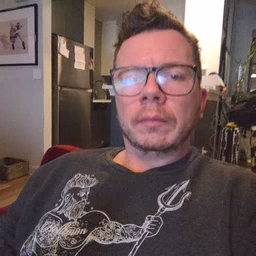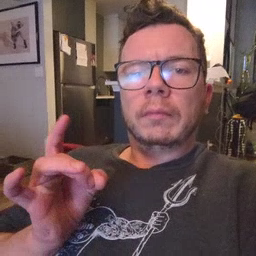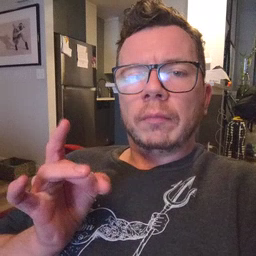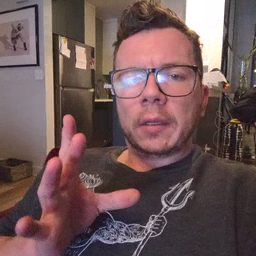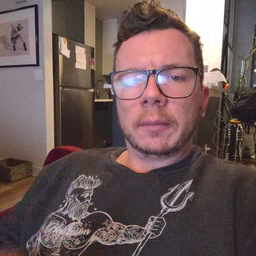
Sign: hate